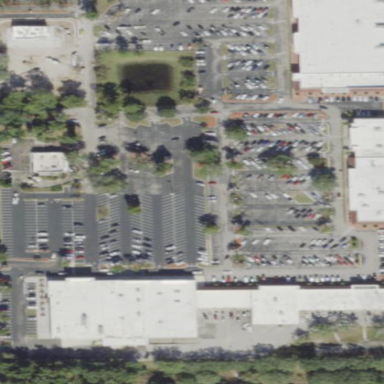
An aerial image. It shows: Supermarket located in building.